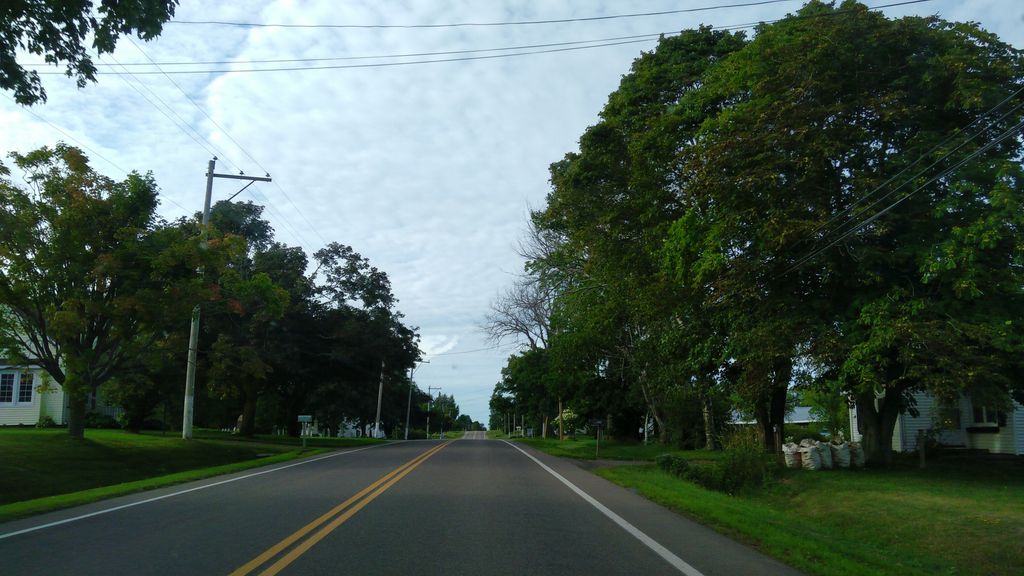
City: charlottetown